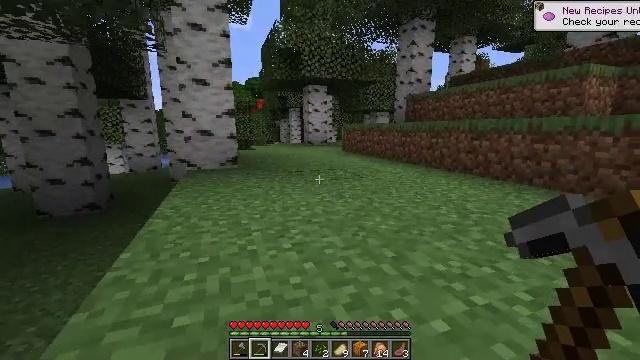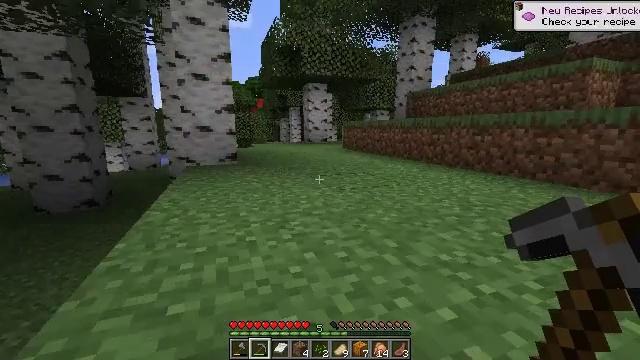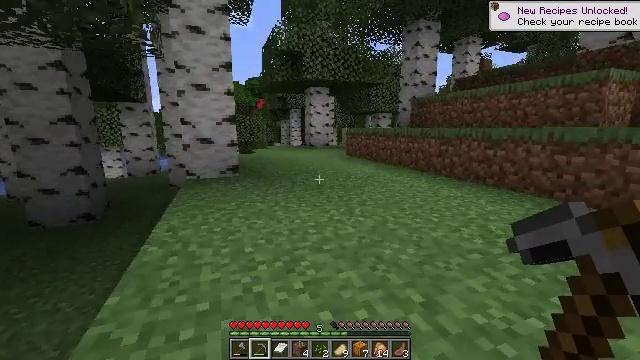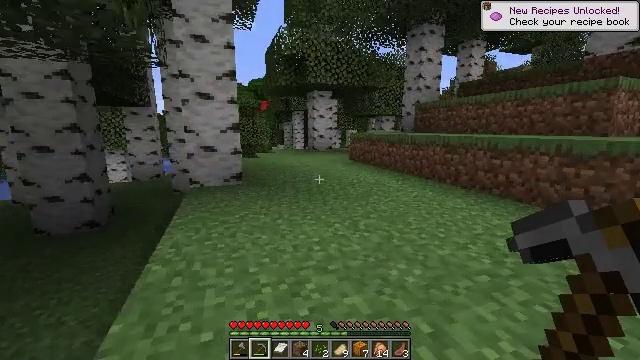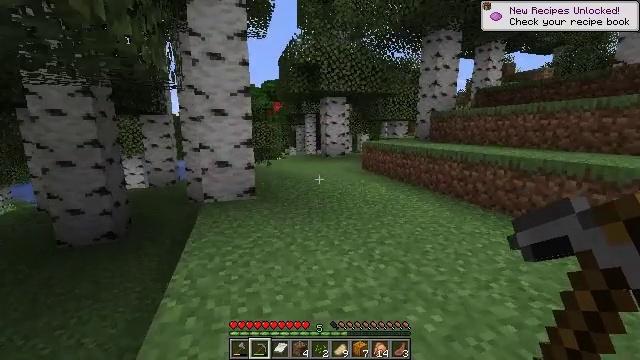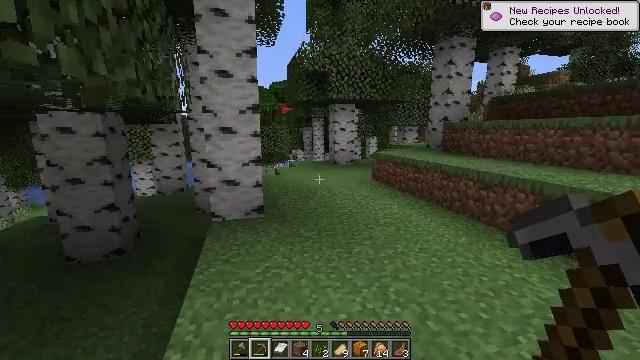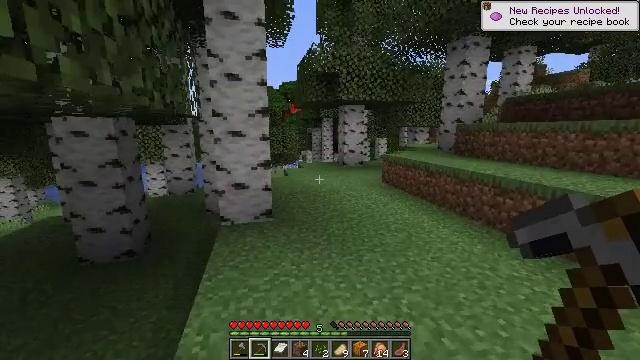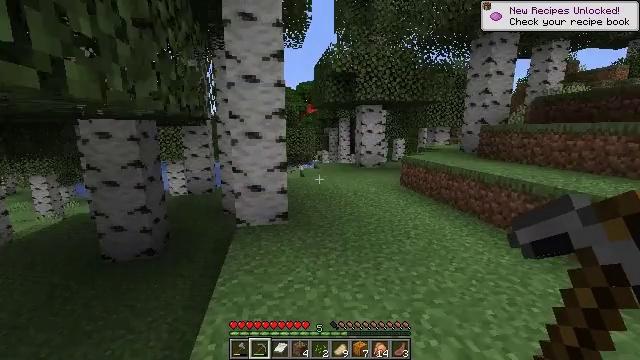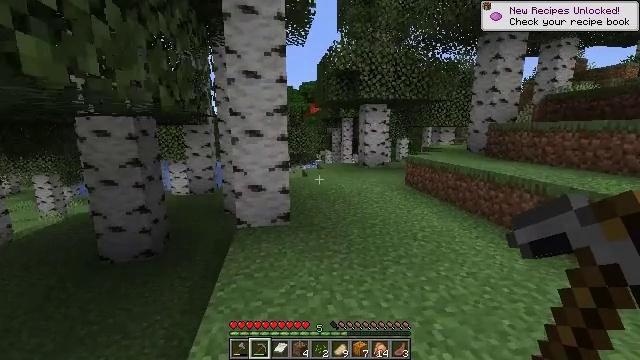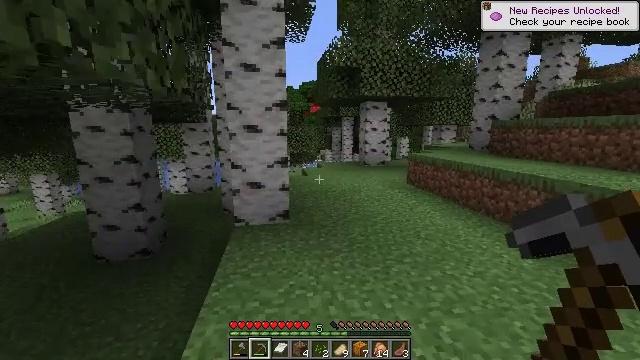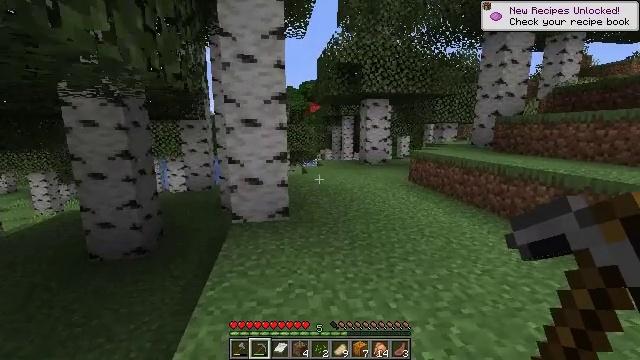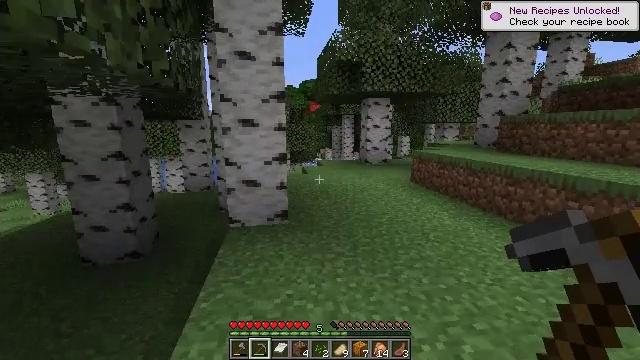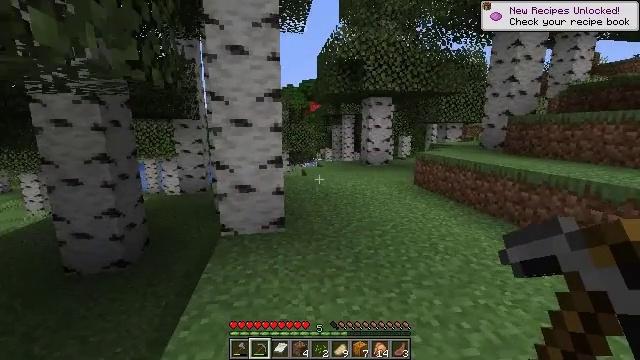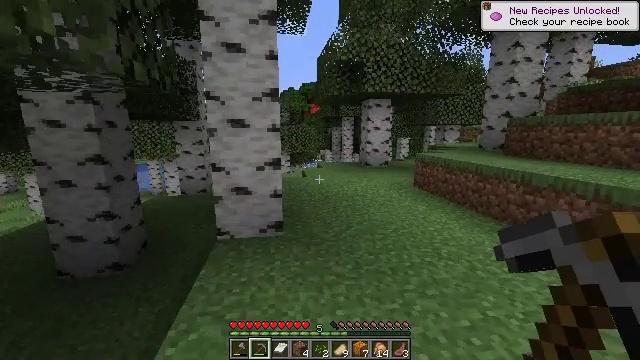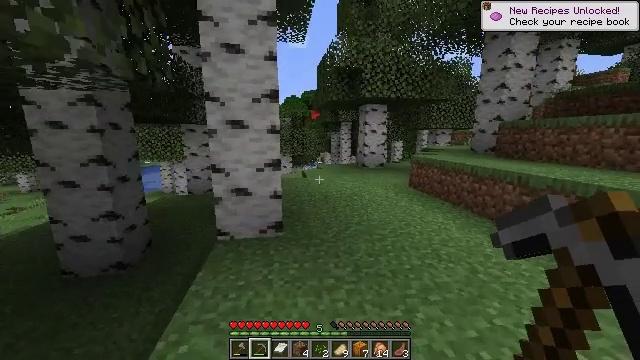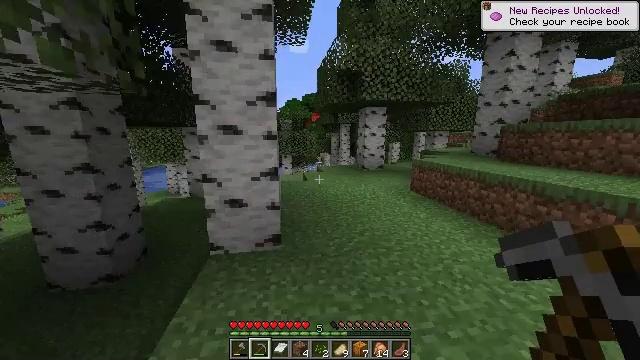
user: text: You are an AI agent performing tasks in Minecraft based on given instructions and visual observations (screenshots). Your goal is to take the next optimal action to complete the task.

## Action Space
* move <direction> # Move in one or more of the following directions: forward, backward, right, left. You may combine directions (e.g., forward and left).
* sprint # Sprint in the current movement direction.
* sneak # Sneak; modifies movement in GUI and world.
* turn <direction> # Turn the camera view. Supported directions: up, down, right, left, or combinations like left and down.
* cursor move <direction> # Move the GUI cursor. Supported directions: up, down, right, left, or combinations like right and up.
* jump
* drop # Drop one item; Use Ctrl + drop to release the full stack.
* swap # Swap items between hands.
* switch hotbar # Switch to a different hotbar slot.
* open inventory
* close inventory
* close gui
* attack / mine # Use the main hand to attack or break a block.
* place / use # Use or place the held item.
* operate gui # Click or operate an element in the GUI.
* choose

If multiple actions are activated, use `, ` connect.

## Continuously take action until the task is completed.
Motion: motion action
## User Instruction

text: Collect lilac by left-clicking.
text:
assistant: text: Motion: move forward, jump
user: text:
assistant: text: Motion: move forward, jump
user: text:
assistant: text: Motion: move forward, jump
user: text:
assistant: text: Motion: move forward, turn left, jump
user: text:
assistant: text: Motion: move forward, turn left
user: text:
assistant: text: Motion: move forward, turn left
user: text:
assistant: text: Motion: move forward, turn left
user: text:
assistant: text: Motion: move forward
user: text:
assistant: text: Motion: move forward
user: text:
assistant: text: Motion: move forward
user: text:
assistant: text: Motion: move forward
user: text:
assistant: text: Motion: move forward, sprint
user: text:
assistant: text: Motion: move forward, sprint
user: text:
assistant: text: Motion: move forward, sprint
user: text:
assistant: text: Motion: move forward, sprint
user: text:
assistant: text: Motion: move forward, sprint
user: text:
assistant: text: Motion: move forward, sprint
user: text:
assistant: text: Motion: move forward, sprint
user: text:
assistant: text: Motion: move forward, sprint
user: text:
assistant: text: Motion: move forward, sprint
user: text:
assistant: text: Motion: move forward, sprint
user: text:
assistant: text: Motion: move forward, sprint
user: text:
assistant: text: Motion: move forward, sprint
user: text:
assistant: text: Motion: move forward, sprint
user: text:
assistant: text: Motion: move forward
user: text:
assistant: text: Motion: move forward
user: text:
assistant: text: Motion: move forward
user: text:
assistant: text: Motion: move forward
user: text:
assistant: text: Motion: move forward, turn left and down
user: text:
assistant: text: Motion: move forward, turn left and down